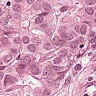
Metastatic tissue present: yes